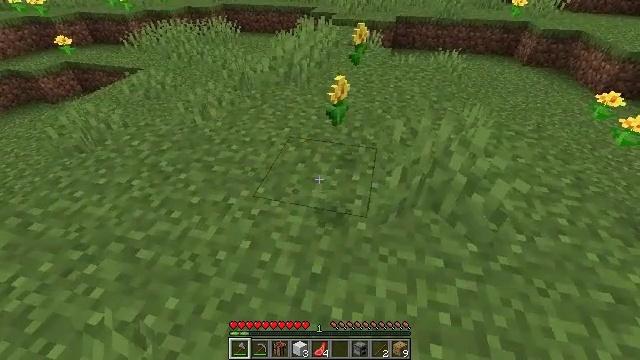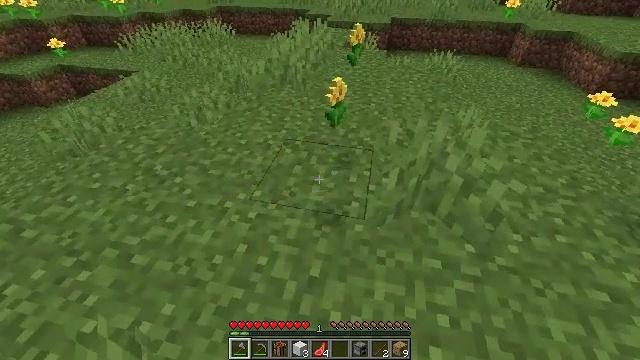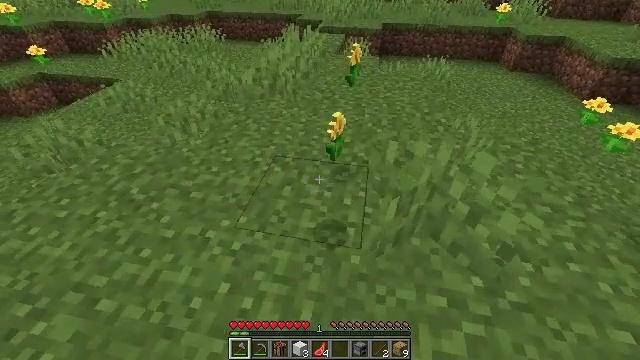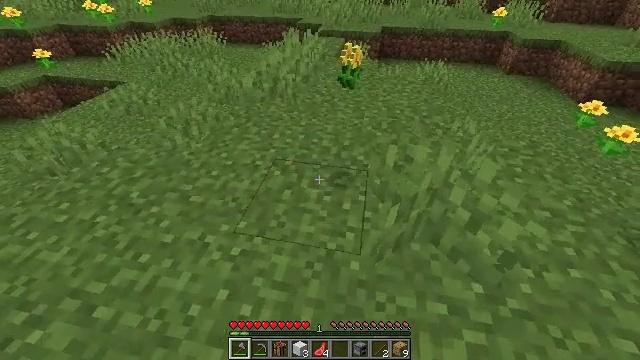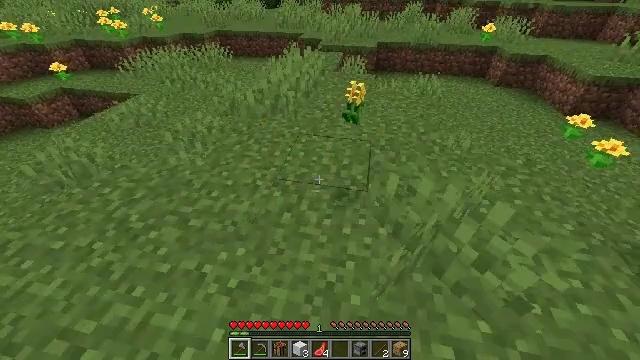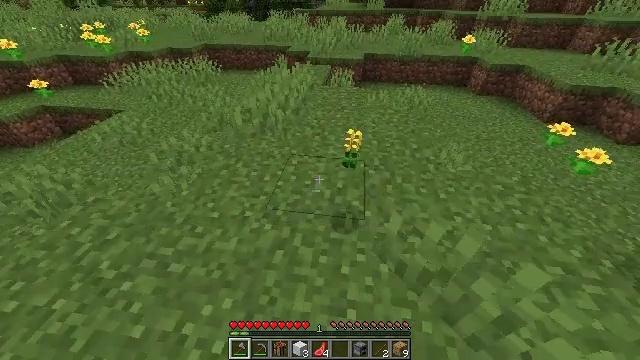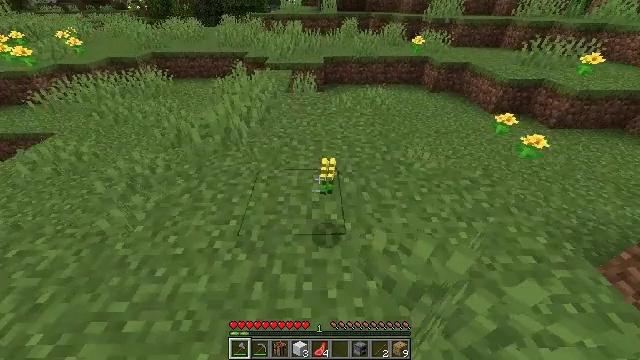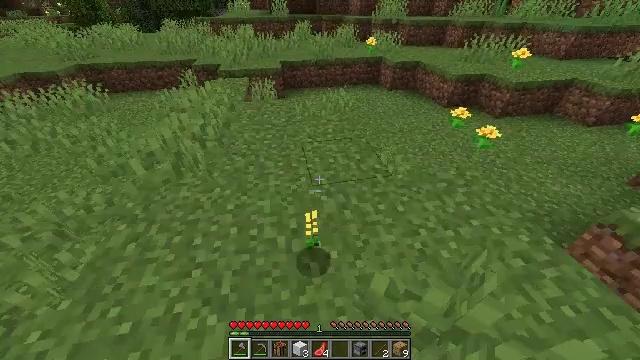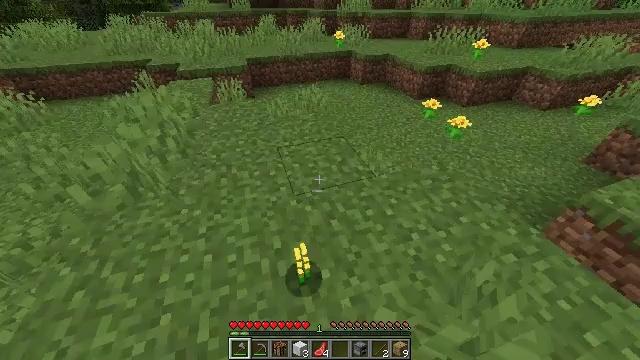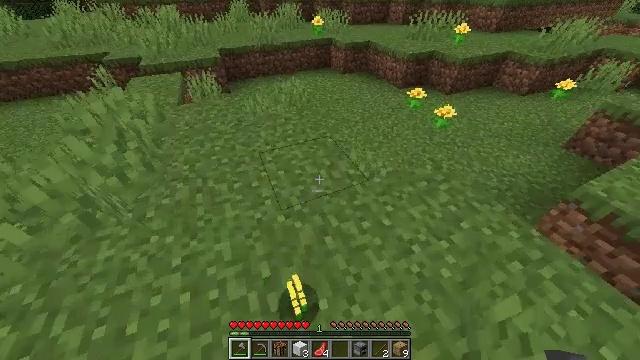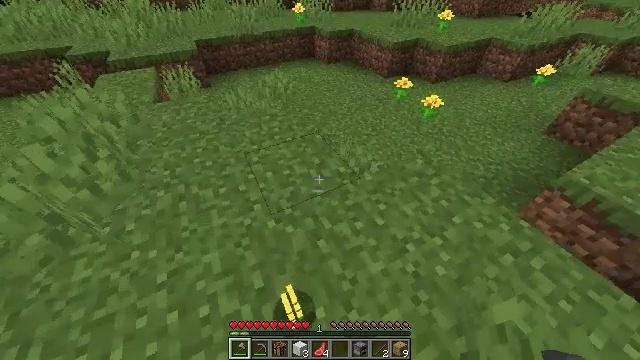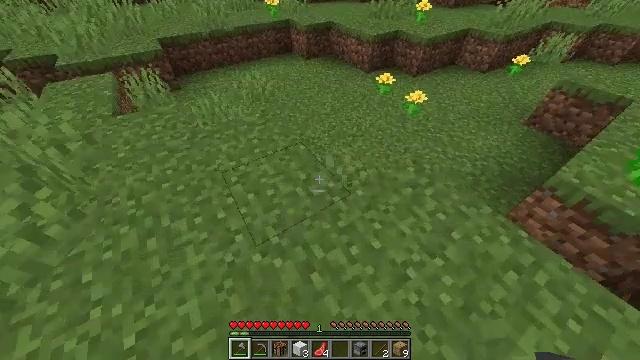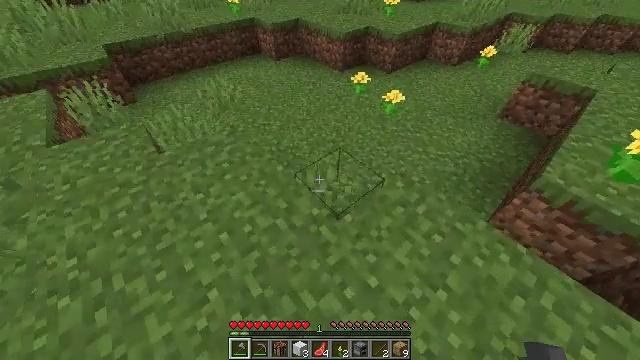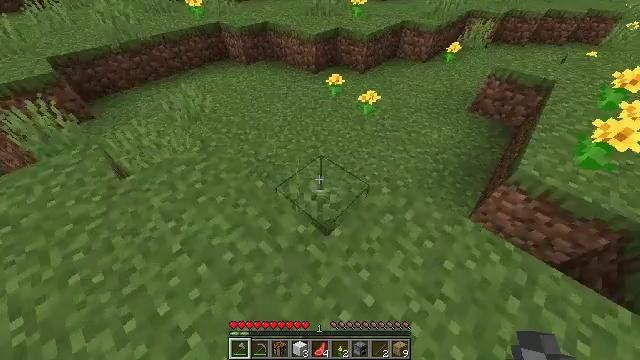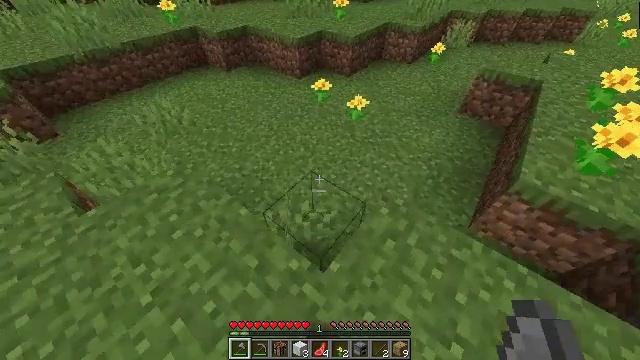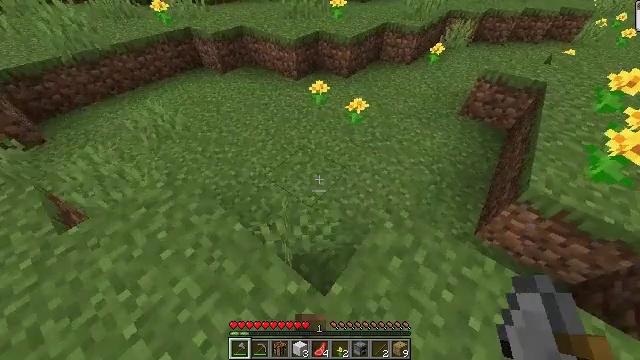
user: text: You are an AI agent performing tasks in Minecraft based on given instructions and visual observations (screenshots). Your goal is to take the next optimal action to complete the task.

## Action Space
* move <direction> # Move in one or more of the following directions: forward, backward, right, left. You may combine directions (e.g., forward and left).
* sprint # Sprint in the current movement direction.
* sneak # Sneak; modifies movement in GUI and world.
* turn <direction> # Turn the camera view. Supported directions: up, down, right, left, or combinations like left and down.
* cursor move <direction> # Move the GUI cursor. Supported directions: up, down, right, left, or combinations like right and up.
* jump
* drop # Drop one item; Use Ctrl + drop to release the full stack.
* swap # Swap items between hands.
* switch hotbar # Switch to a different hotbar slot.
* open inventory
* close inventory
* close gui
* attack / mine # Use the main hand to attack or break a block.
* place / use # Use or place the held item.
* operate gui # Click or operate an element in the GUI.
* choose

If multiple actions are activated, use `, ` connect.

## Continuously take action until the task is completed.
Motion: motion action
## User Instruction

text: Gather dandelions in the field.
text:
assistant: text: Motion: move forward
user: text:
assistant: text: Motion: move forward, sprint, turn right
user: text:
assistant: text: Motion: move forward, sprint
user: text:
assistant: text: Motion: move forward, sprint
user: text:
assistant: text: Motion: move forward, sprint, turn right
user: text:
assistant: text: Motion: move forward, sprint, turn right
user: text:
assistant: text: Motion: move forward, sprint, turn right
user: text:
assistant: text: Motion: move forward, sprint, turn right and down
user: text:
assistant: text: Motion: move forward, sprint, turn right and down
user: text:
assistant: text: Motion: move forward, sprint, turn right and down
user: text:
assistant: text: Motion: move forward, sprint, turn right and down
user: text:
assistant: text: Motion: move forward, sprint, turn right and down
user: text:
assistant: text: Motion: move forward, sprint, turn right
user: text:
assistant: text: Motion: move forward, sprint, turn right
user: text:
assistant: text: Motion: move forward, sprint
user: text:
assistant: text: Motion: move forward, sprint, turn right
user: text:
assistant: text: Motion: move forward, sprint, turn right and down
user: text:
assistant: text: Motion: move forward, sprint, turn right
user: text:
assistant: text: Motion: move forward, sprint, turn right
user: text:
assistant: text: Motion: move forward, sprint
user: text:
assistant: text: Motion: move forward, sprint
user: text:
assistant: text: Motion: move forward, turn left
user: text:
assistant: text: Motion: turn left
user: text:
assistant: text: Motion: turn down, attack / mine
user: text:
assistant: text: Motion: attack / mine
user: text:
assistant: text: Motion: attack / mine
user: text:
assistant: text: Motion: no_op
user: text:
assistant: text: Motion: no_op
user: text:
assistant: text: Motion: no_op
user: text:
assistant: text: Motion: no_op